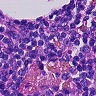
Metastatic tissue present: no